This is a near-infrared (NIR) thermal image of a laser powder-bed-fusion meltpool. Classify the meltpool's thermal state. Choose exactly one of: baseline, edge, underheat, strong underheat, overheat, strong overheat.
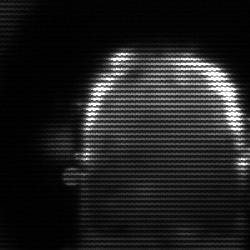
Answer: baseline